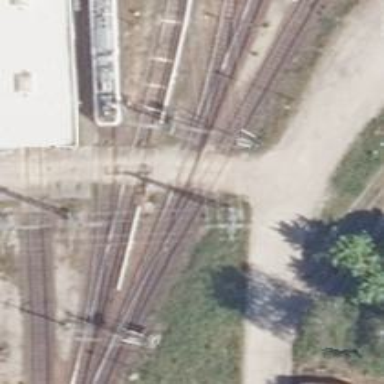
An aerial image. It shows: Railway switch.